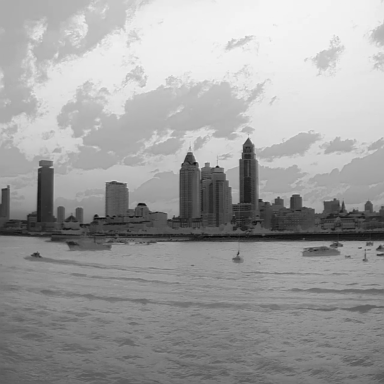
There is a canoe in the infrared image.